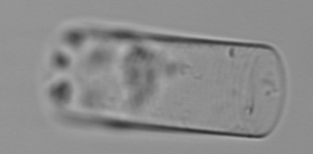
Label: Guinardia_flaccida